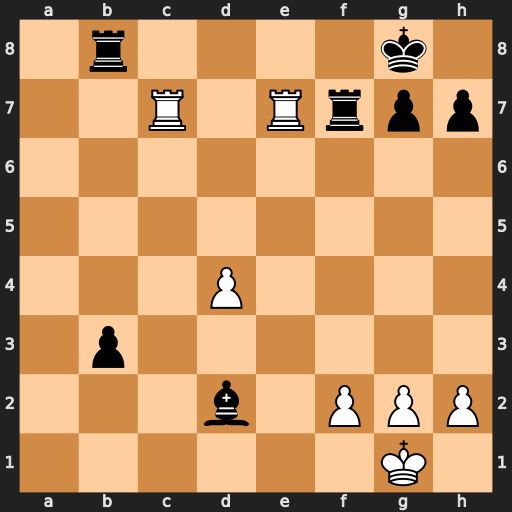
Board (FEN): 1r4k1/2R1Rrpp/8/8/3P4/1p6/3b1PPP/6K1
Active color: w
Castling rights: -
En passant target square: -
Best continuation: Rxf7 b2 Rxg7+